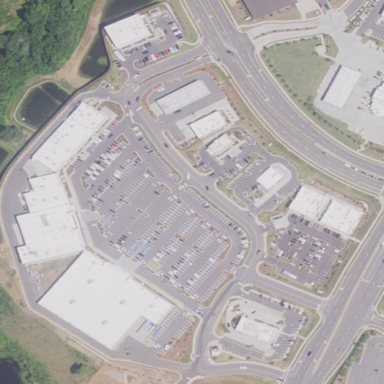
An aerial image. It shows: Retail area.